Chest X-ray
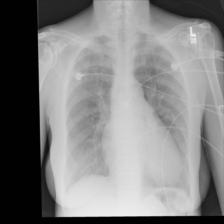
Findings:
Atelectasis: negative
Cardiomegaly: negative
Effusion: negative
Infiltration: negative
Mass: negative
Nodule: negative
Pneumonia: negative
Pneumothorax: negative
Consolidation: negative
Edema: negative
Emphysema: negative
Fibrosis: negative
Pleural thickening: negative
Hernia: negative